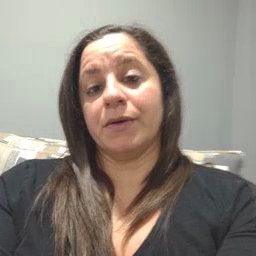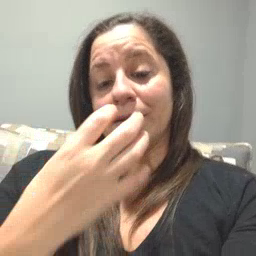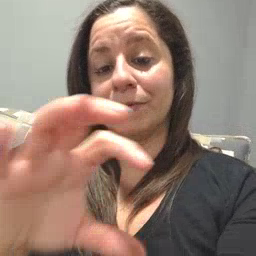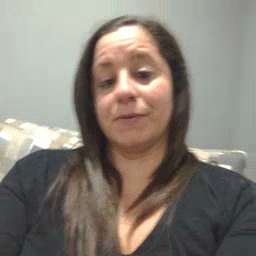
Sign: hot